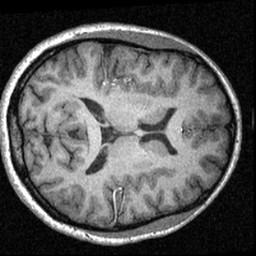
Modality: T1w
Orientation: axial
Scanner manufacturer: siemens
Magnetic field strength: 3 T
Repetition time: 1.57 s
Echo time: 0.00304 s